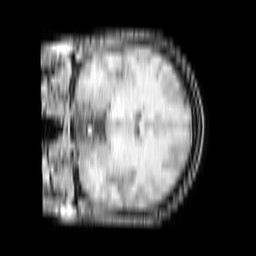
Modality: T1w
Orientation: coronal
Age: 46
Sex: female
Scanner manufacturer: philips
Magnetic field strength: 1.5 T
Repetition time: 0.1873 s
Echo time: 0.001879 s